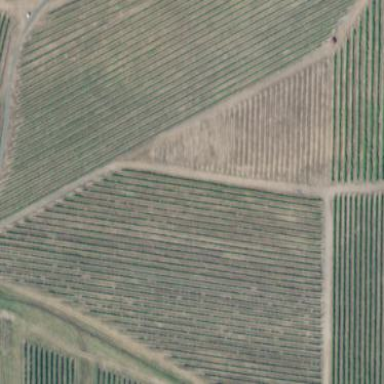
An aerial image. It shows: Vineyard where grapes are grown.